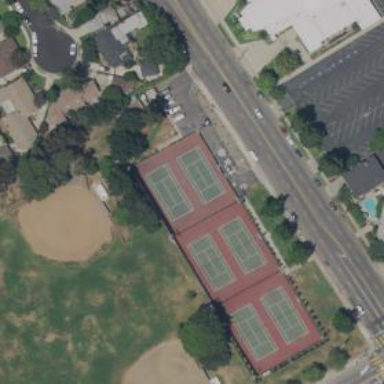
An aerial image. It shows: Tennis court in leisure pitch.